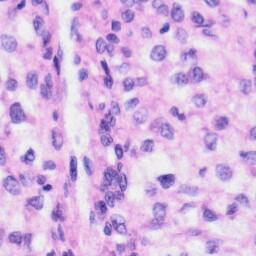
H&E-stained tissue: Liver